Question: I have a problem on my simple function to overload the operator '='.
Here's the code:
class definition:
'''
class SeqMat{
private:
elem* punt;
SeqMat(const SeqMat&);
public:
SeqMat();
void insMat(int, int);
friend ostream& operator<<(ostream& os, const SeqMat&);
SeqMat& operator-=(int);
~SeqMat();
SeqMat& operator~();
SeqMat& operator=(const SeqMat&);
};
'''
Function:
'''
SeqMat& SeqMat::operator=(const SeqMat& lista){
if (this != &lista){
delete punt;
punt = lista.punt;
}
return *this;
}
'''
When I run the compiled .exe, the program stops working like in this screen:

Here's the right code:
'''
SeqMat& SeqMat::operator=(const SeqMat& lista) {
elem* punt1;
elem* punt2;
punt2 = lista.punt;
punt1 = new elem;
delete punt;
punt = punt1;
while (punt2 != nullptr){
punt1->numero = punt2->numero;
punt1->ripetizioni = punt2->ripetizioni;
punt2 = punt2->pun;
if (punt2 == nullptr){
punt1->pun = nullptr;
break;
}
else{
punt1->pun = new elem;
punt1 = punt1->pun;
}
}
punt1 = nullptr;
return *this;
'''
}
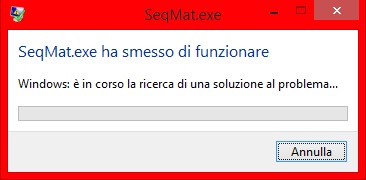
Answer: This function
'''
SeqMat& SeqMat::operator=(const SeqMat& lista)
'''
is a "copy" operation. It is making '*this' be a of 'lista'.
As such, you shouldn't be 'delete'-ing more than you are 'new'-ing. Copying shouldn't make .
As such - based on the code you're showing - it should look something like:
'''
SeqMat& SeqMat::operator=(const SeqMat& lista){
if (this != &lista){
delete punt;
punt = new elem(lista.punt); // Make a COPY
}
return *this;
}
'''
At the very least, you should be thinking about whether 'elem* punt' should be or .
If it's unique for each object, you shouldn't share pointers to the same data. And if it's shared, you shouldn't be so eager to have one object 'delete' the pointer.